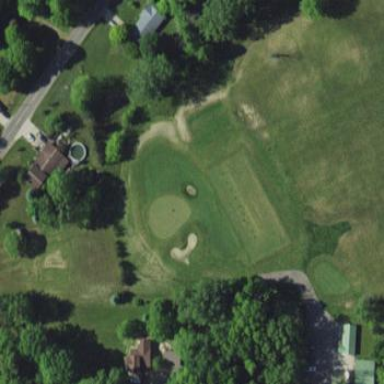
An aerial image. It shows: Scenic golf fairway.